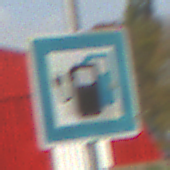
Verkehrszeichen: LadestationFuerElektrofahrzeuge
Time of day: MorningAfternoon
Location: Outdoor (Suburban)
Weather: PartlyCloudy
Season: NotSpecified
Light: Natural